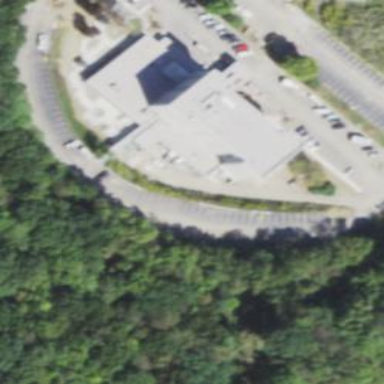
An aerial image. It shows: Commercial building.